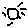
Label: sun